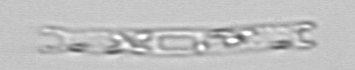
Label: Eucampia